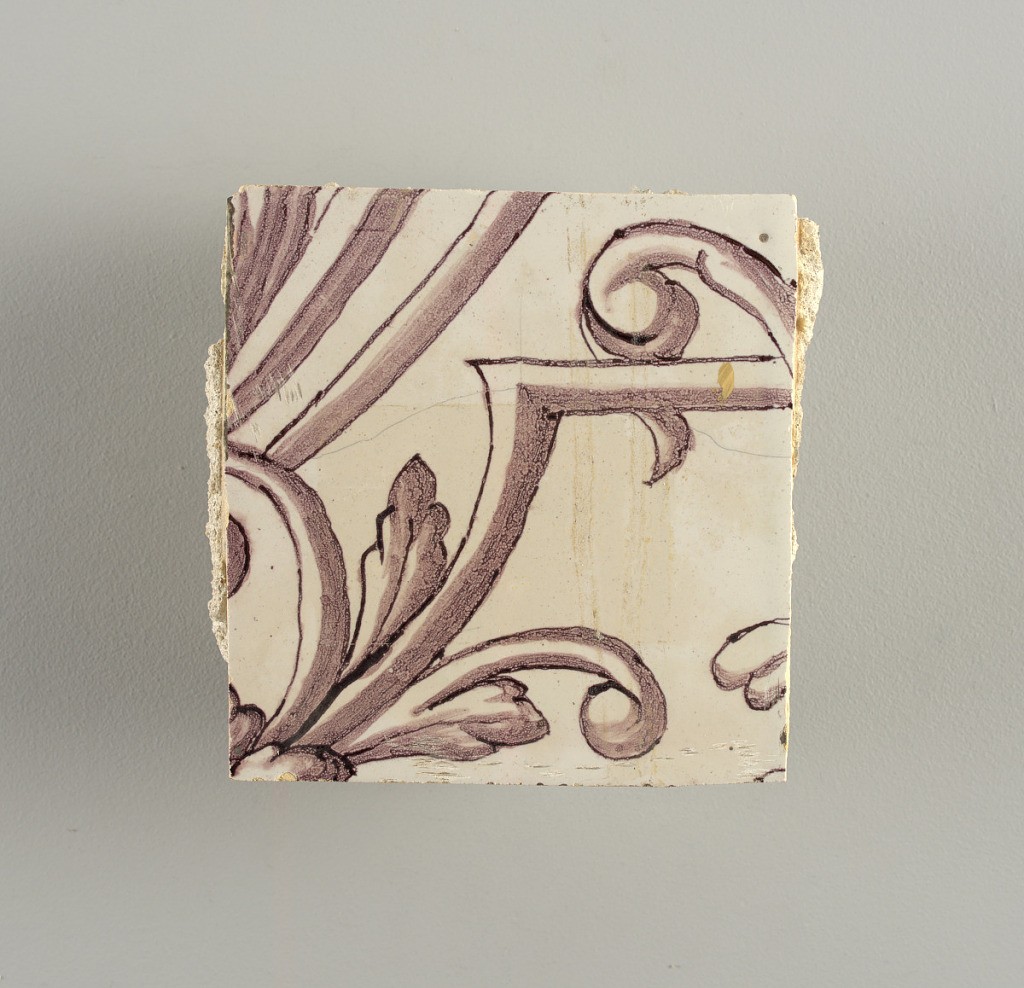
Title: Tile wall facing
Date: ca. 1725
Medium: Tin-glazed earthenware, underglaze
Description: Horizontal rectangle.  Thirty tiles wide and twenty-three tiles high with opening for fireplace eleven tiles wide and ten high.  Foliage arabesques disposed about three vertical axes from which are emphazised by urns at center and right, and at left by the figure of a standing woman carrying an infant on her arm and accompanied by two children.